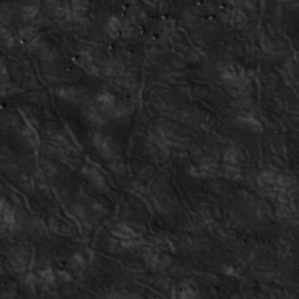
Label: non_frost